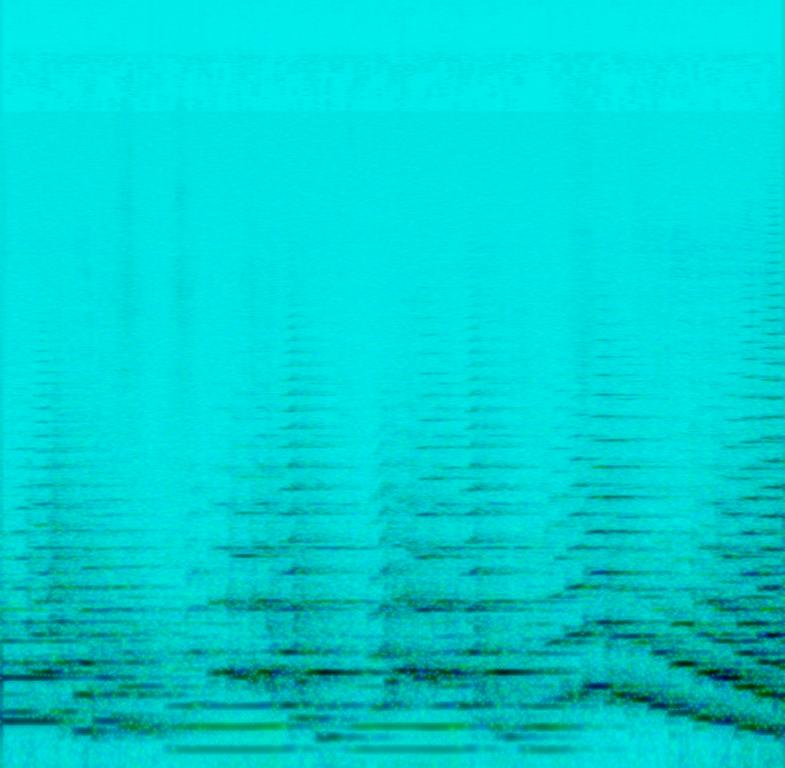
The low quality recording features a live performance of a classical song and it consists of tuba melody. It sounds mellow, soft and reverberant, as it was recorded in a huge concert hall. The recording is a bit noisy.